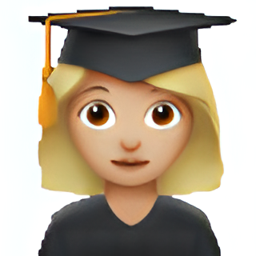
Name: female student type 3
Emoji: 👩🏼‍🎓
Group: People & Body
Sub-group: person-role